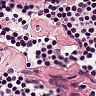
Metastatic tissue present: no